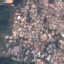
Label: Residential